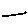
Label: line